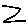
Label: zigzag